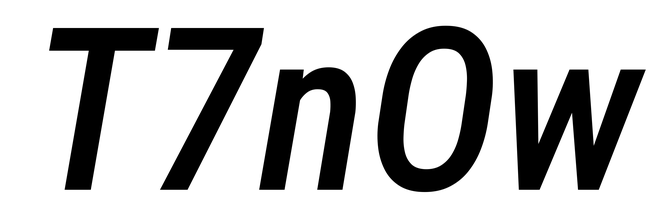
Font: Roboto-Italic_Condensed_Medium_Italic